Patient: sex M, age 35
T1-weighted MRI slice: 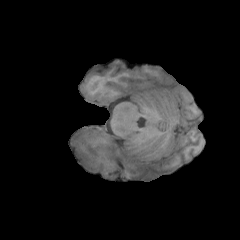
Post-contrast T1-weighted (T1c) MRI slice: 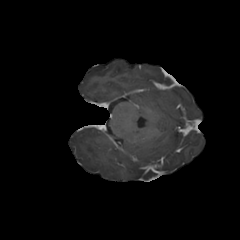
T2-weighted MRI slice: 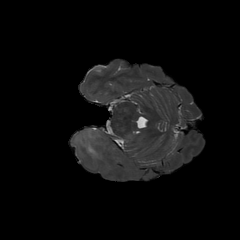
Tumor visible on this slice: yes
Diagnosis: Astrocytoma, IDH-wildtype
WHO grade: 2